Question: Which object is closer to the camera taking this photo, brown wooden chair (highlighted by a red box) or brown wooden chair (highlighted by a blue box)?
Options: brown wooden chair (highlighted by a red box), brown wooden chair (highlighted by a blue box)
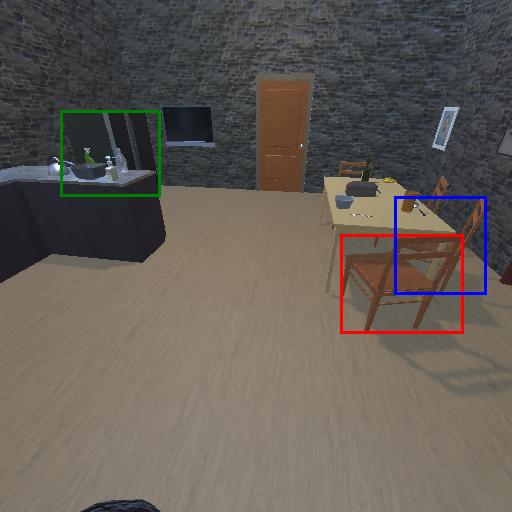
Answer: brown wooden chair (highlighted by a red box)